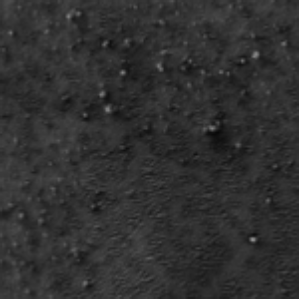
Label: frost